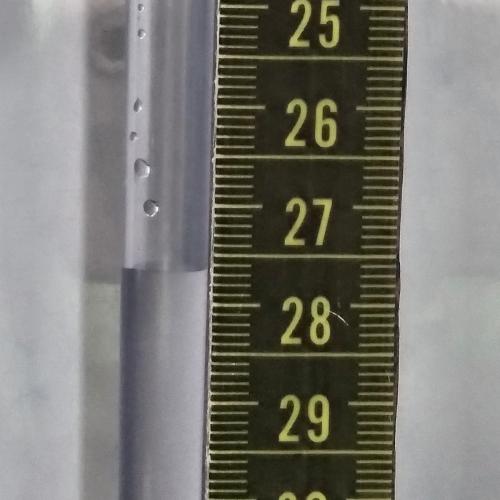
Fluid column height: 27.6 cm